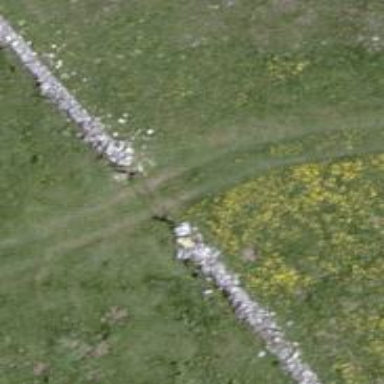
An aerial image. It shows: Wall barrier.